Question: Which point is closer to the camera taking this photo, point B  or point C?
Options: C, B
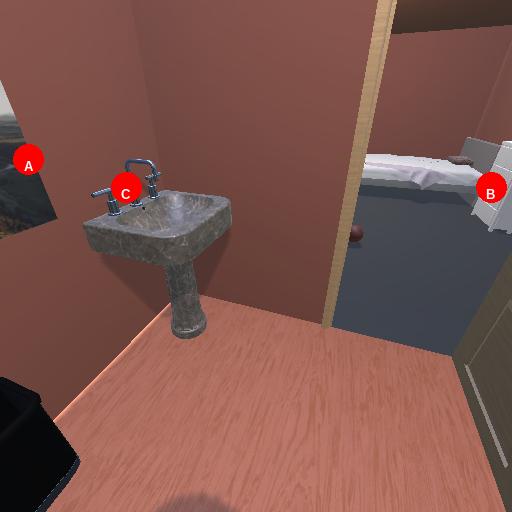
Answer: C